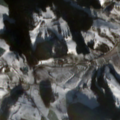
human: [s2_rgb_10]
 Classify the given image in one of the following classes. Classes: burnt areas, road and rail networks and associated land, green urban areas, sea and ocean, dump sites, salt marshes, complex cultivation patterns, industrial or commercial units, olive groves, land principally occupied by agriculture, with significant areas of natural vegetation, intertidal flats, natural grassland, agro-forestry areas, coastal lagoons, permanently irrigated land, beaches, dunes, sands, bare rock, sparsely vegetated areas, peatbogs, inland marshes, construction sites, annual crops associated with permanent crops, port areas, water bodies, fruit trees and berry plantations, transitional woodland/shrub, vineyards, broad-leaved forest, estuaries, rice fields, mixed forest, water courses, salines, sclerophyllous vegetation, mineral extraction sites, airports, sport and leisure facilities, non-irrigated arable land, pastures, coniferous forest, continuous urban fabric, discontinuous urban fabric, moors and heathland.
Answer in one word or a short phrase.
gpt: non-irrigated arable land, land principally occupied by agriculture, with significant areas of natural vegetation, coniferous forest, mixed forest